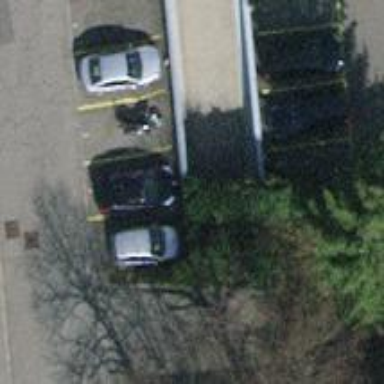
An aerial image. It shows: Parking entrance.